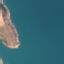
Land use / land cover class: SeaLake